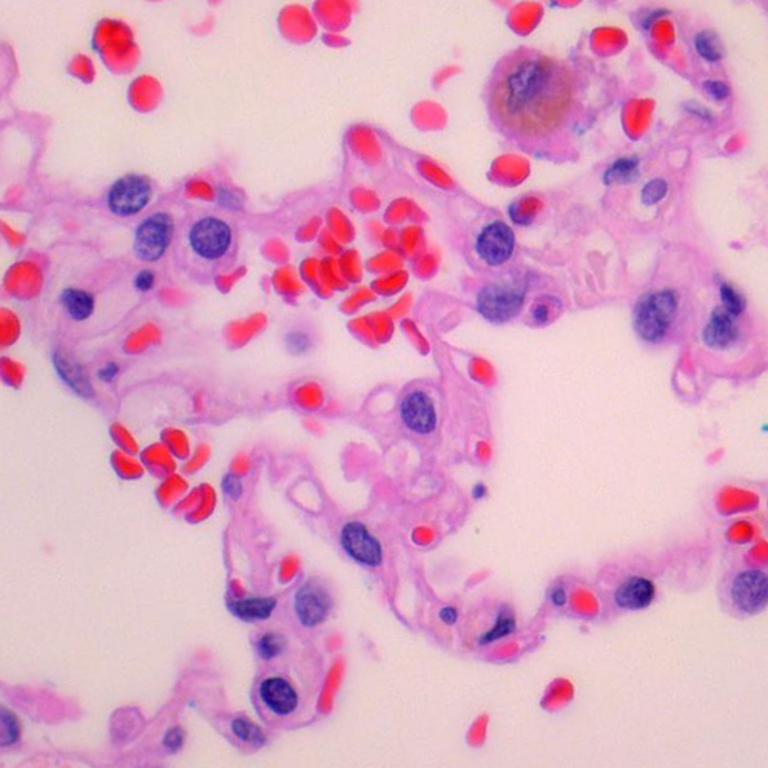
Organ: lung
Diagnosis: benign